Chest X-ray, PA view. Patient: 37 years old, sex M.
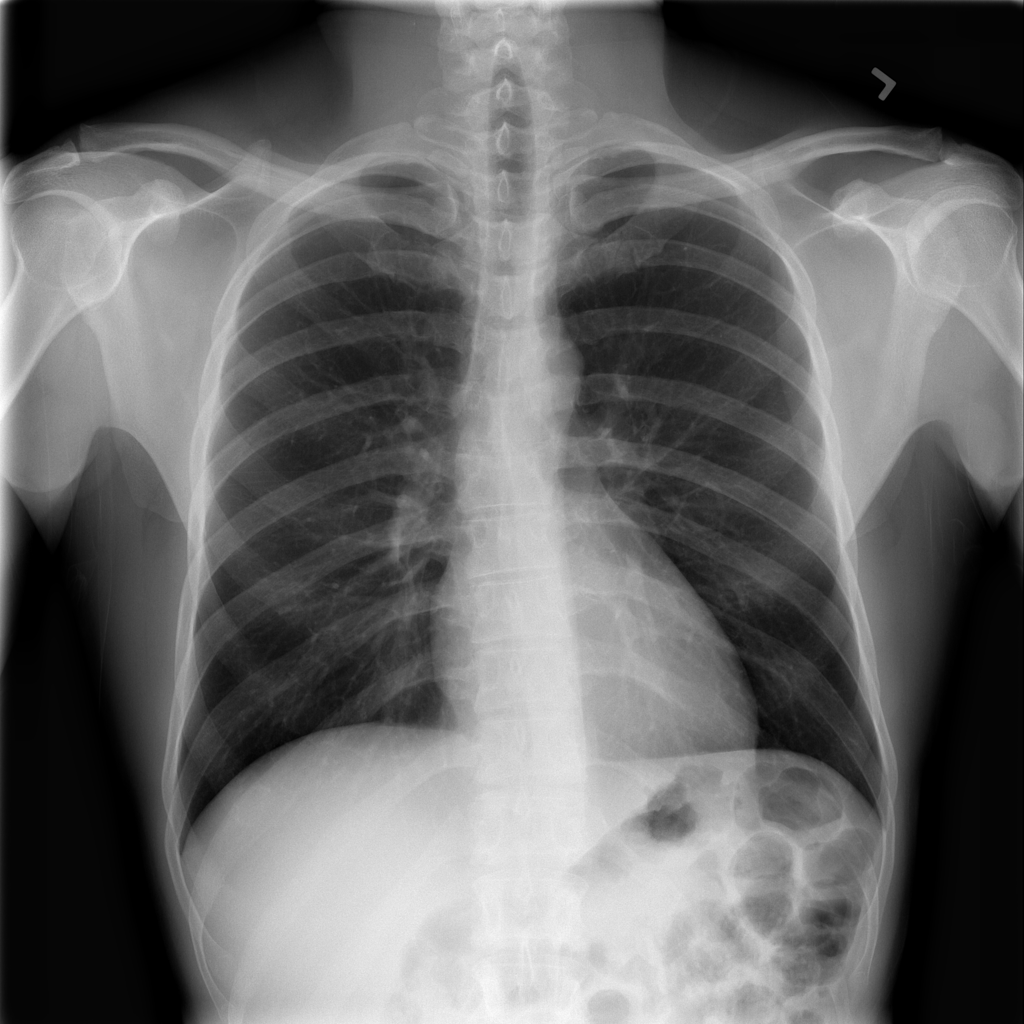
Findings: Infiltration